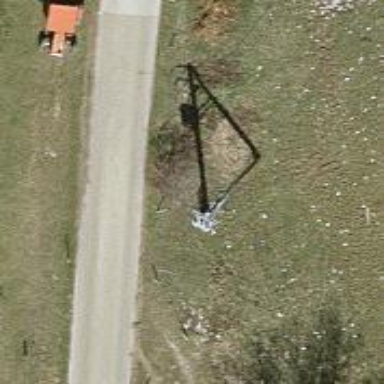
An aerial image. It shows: Distribution transformer on power pole.